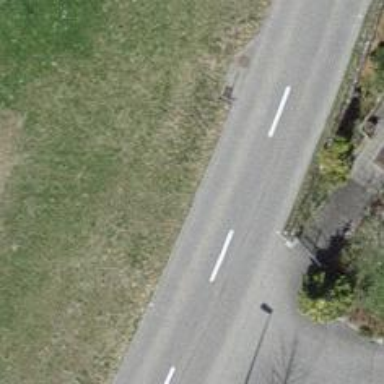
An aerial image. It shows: Tertiary road.